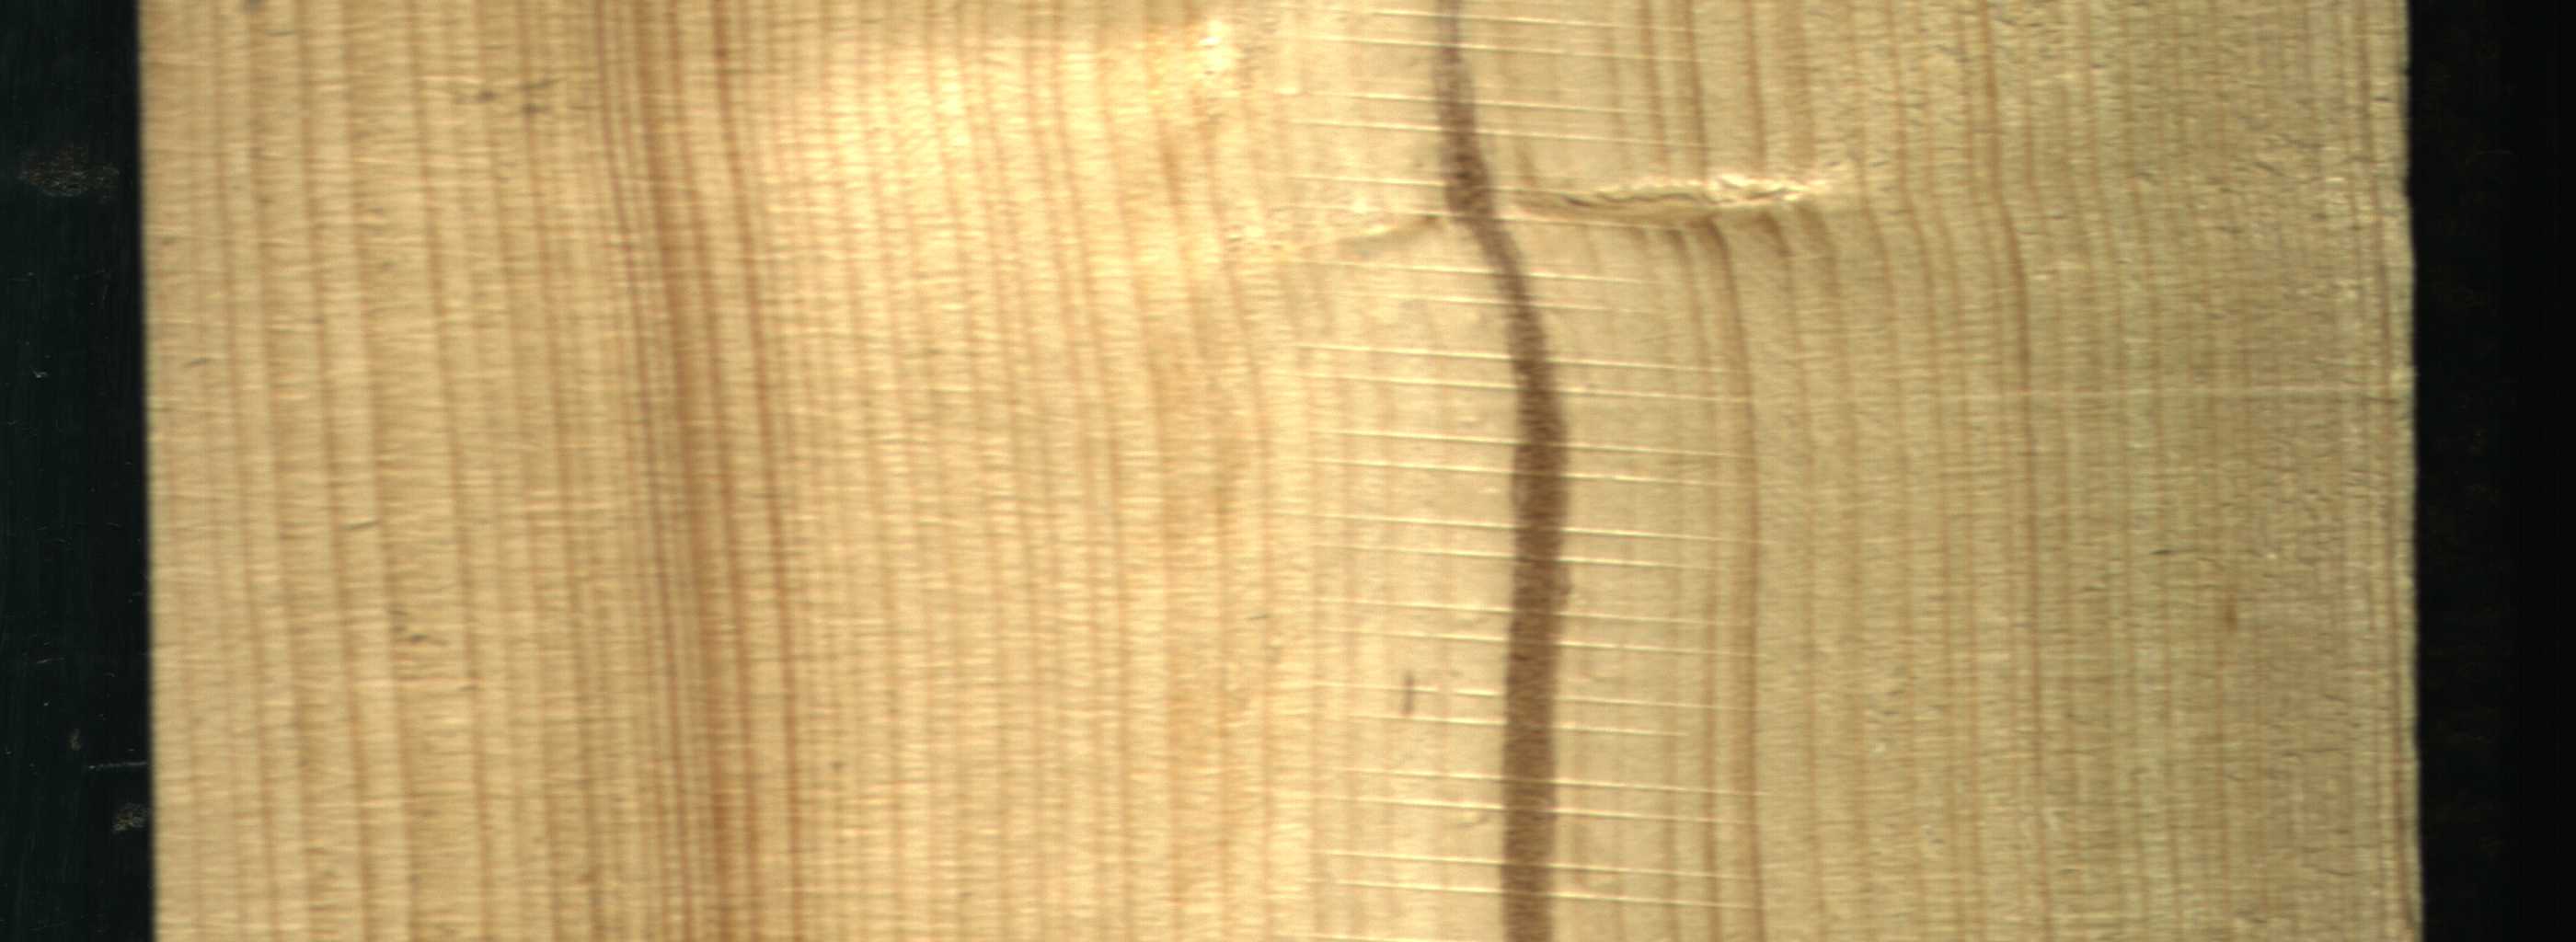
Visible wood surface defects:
Marrow
Live_Knot